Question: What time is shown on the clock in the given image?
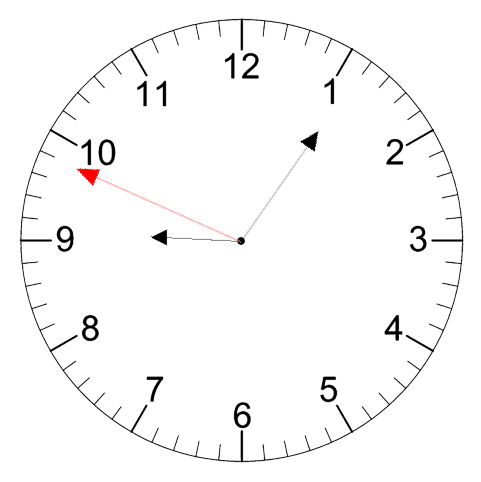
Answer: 09:05:49